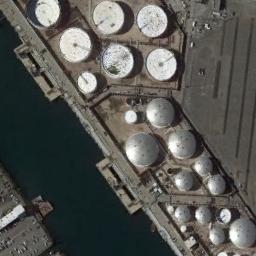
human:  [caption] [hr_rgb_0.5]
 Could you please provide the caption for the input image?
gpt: A river is beside the storage tanks .

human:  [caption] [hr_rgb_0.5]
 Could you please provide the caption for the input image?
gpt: There are three white storage tanks and three silver storage tanks .

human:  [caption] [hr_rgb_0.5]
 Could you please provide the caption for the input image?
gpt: In the factory there are many different sized storage tanks, And there is a river outside the factory, .

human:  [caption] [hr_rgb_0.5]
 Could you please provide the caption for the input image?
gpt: There are many storage tanks on the bare land next to the river .

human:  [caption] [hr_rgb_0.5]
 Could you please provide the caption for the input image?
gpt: There are some storage tanks of different sizes beside the river .